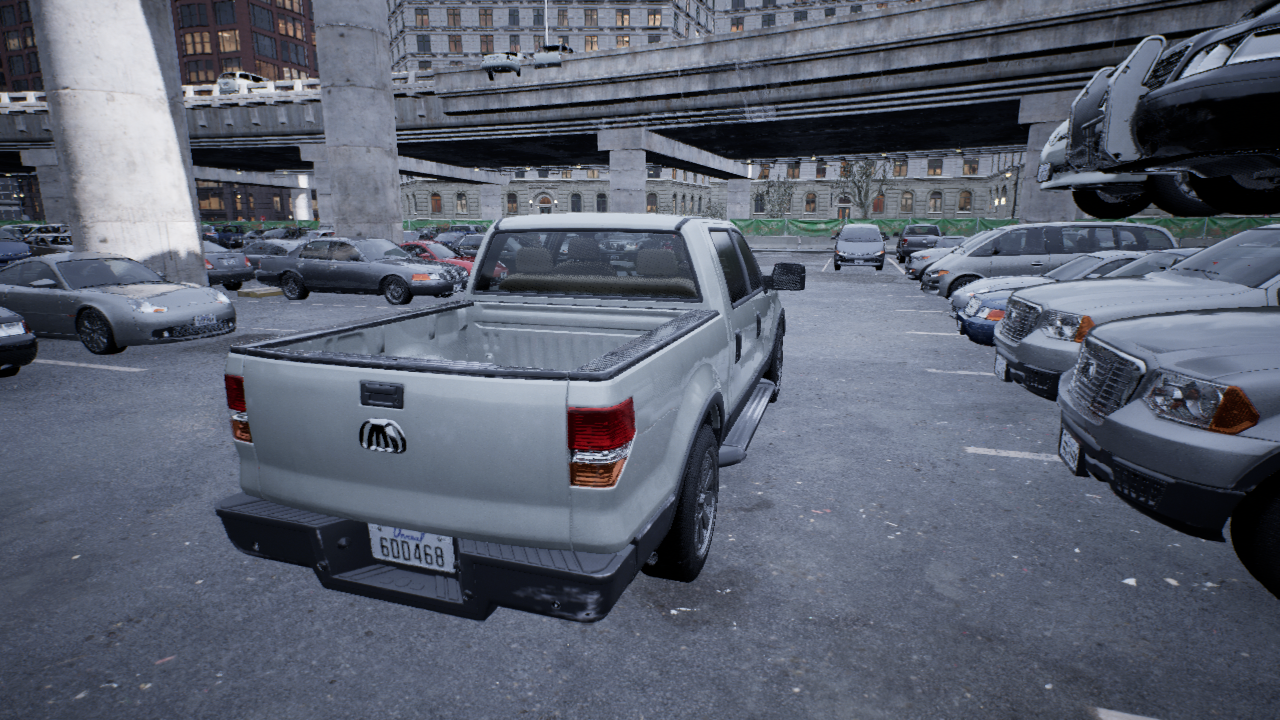
Venue: arterial
Lighting: overcast
Vehicle rig: pickup